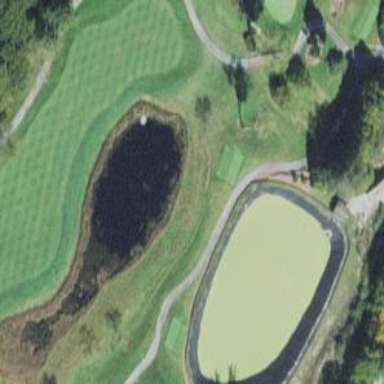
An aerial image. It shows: Grassy area used as driving range for golf.